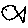
Label: fish